Question: In my current iOS project I have added a dynamic cell to my tableView with a label and a textField. I am using the following code to make the textField:
'''
UITextField *inputField;
inputField = [[UITextField alloc] initWithFrame:CGRectMake(120,12,185,30)];
inputField.textAlignment = UITextAlignmentRight;
inputField.adjustsFontSizeToFitWidth = YES;
inputField.placeholder = @"your text here...";
[cell addSubview:inputField];
'''
The results look like this:

My question is how do I style the code generated textFields to look like a regular IB textField?
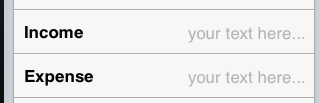
Answer: '''
inputField.borderStyle = UITextBorderStyleRoundedRect;
'''
Here is the 'borderStyle' property <URL> for you to check.